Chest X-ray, AP view. Patient: 40 years old, sex M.
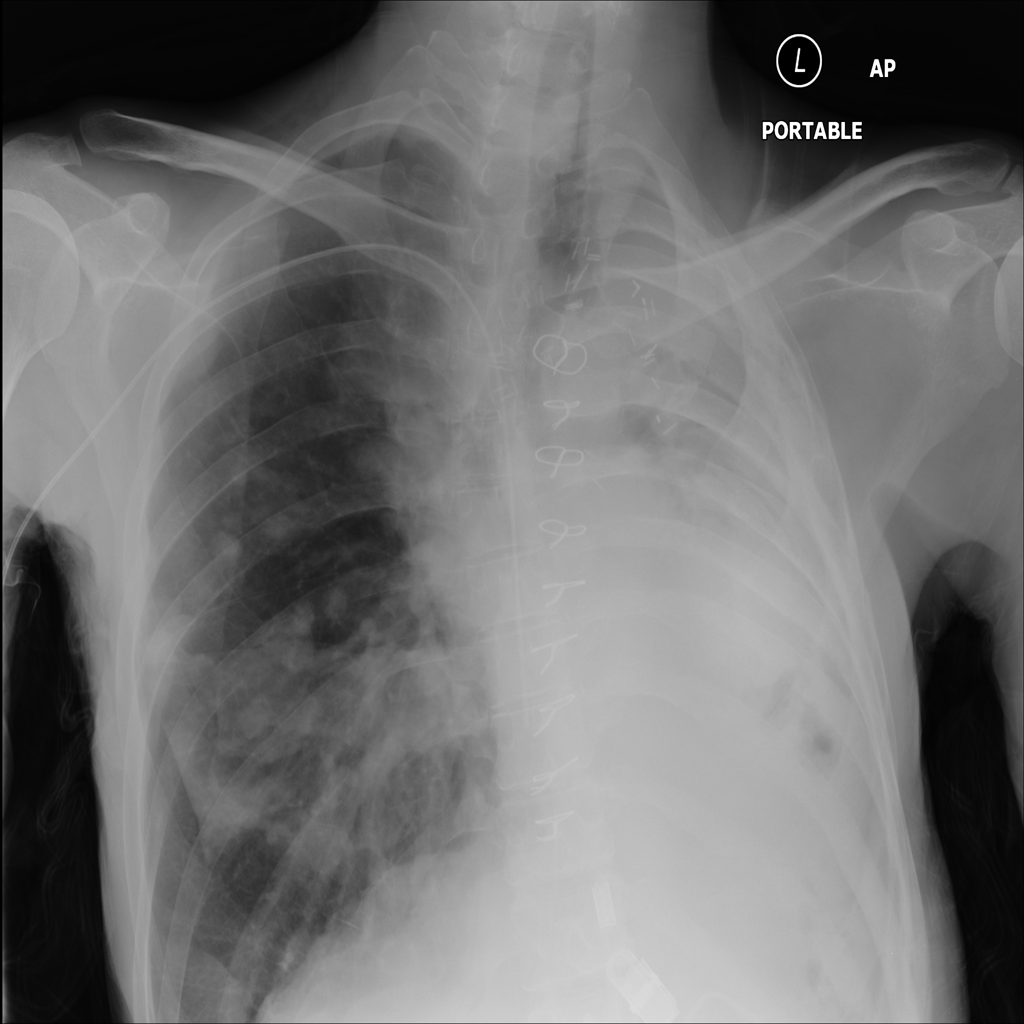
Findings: Consolidation, Effusion, Nodule